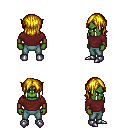
a pixel art fantasy rpg character, male body template, orc, green skin, maroon long-sleeve shirt, teal pants, blonde long bangs hairstyle, leather bracers, metal boots, four views (front, back, left, right), 2x2 character sprite sheet, small pixel art, hard edges, no anti-aliasing